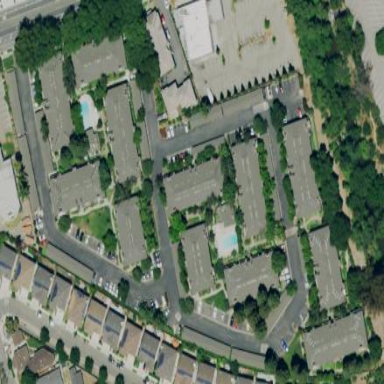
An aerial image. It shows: Residential area with apartments.